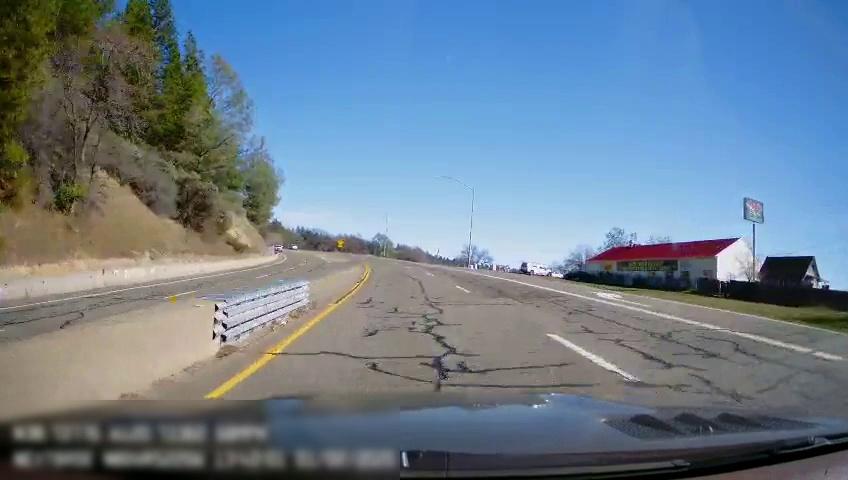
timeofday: Day
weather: Sunny
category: Drivable Space
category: Drivable Space
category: Vehicles | Van
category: Lanes | Opposite Lane
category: Lanes | Opposite Lane
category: Lanes | Opposite Lane
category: Lanes | Current Lane
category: Lanes | Alternate Lane
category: Lanes | Current Lane
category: Lanes | Alternate Lane
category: Lanes | Alternate Lane